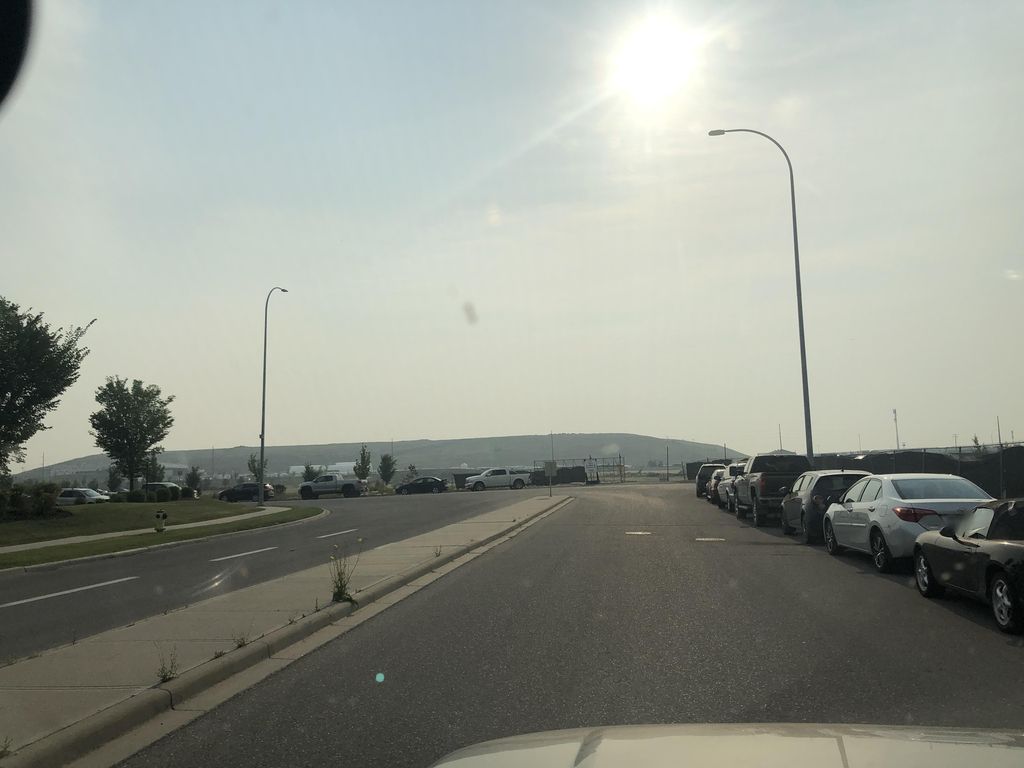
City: calgary